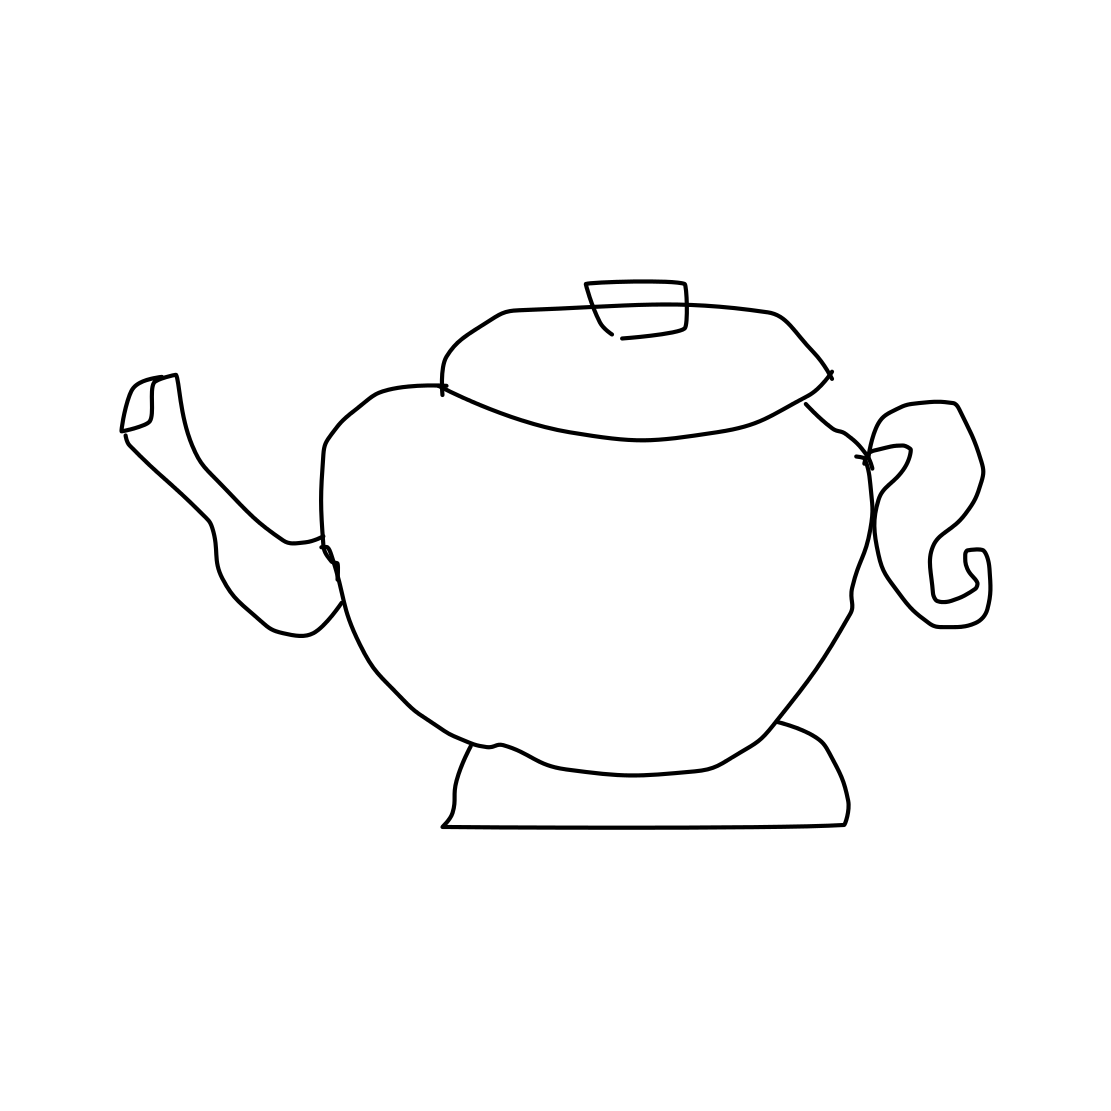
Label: teapot